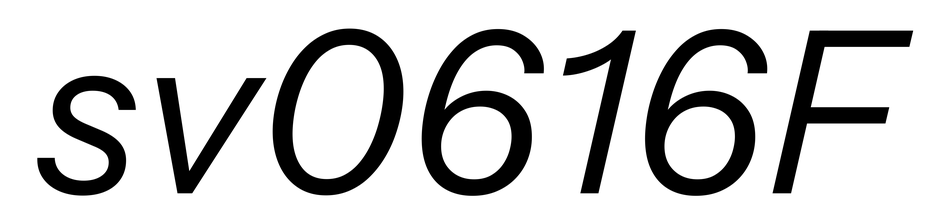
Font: InstrumentSans-Italic_Italic